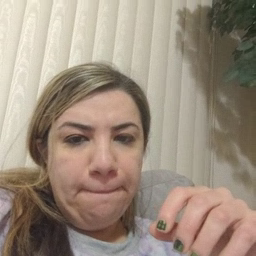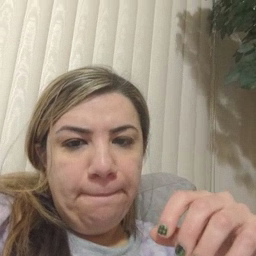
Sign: owl